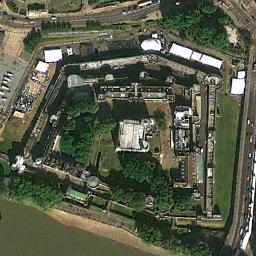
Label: palace